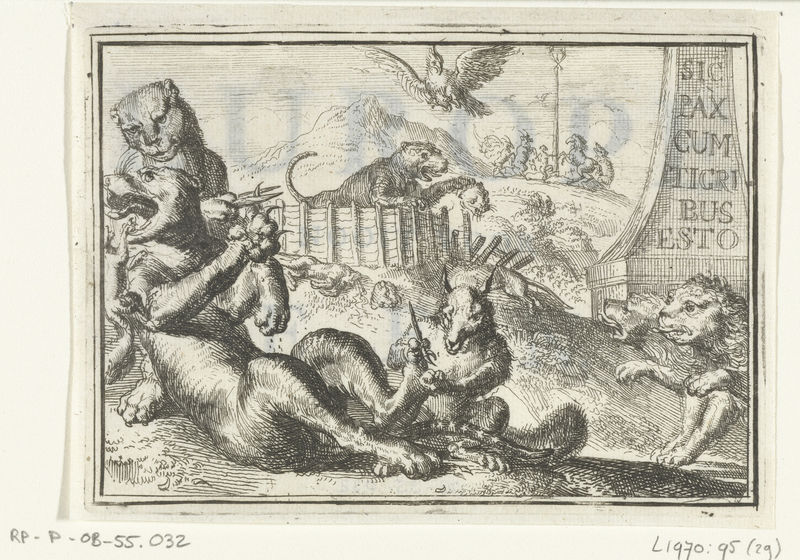
Titel: Titelblad voor het pamflet: Europe nooit voor een
Künstler: Romeyn de Hooghe
Standort: Amsterdam
Institution: Rijksmuseum
Schlagwörter: fight, old, roman, drawing, black and white, animals, bird, sketch, ancient, tiger, lion, beast, latin, hunting, bus, nails, beasts, gravure, cum, sic, pax, tigri, esto